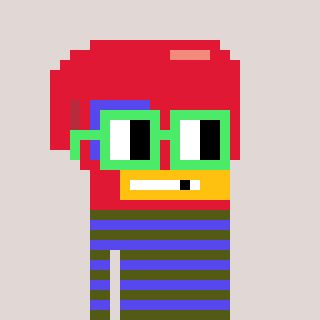
a pixel art character with square light green glasses, a boxing glove-shaped head and a computerblue-colored body on a warm background